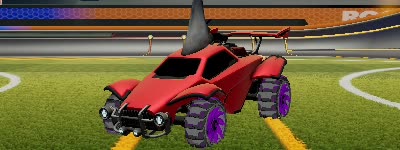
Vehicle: octane